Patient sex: M
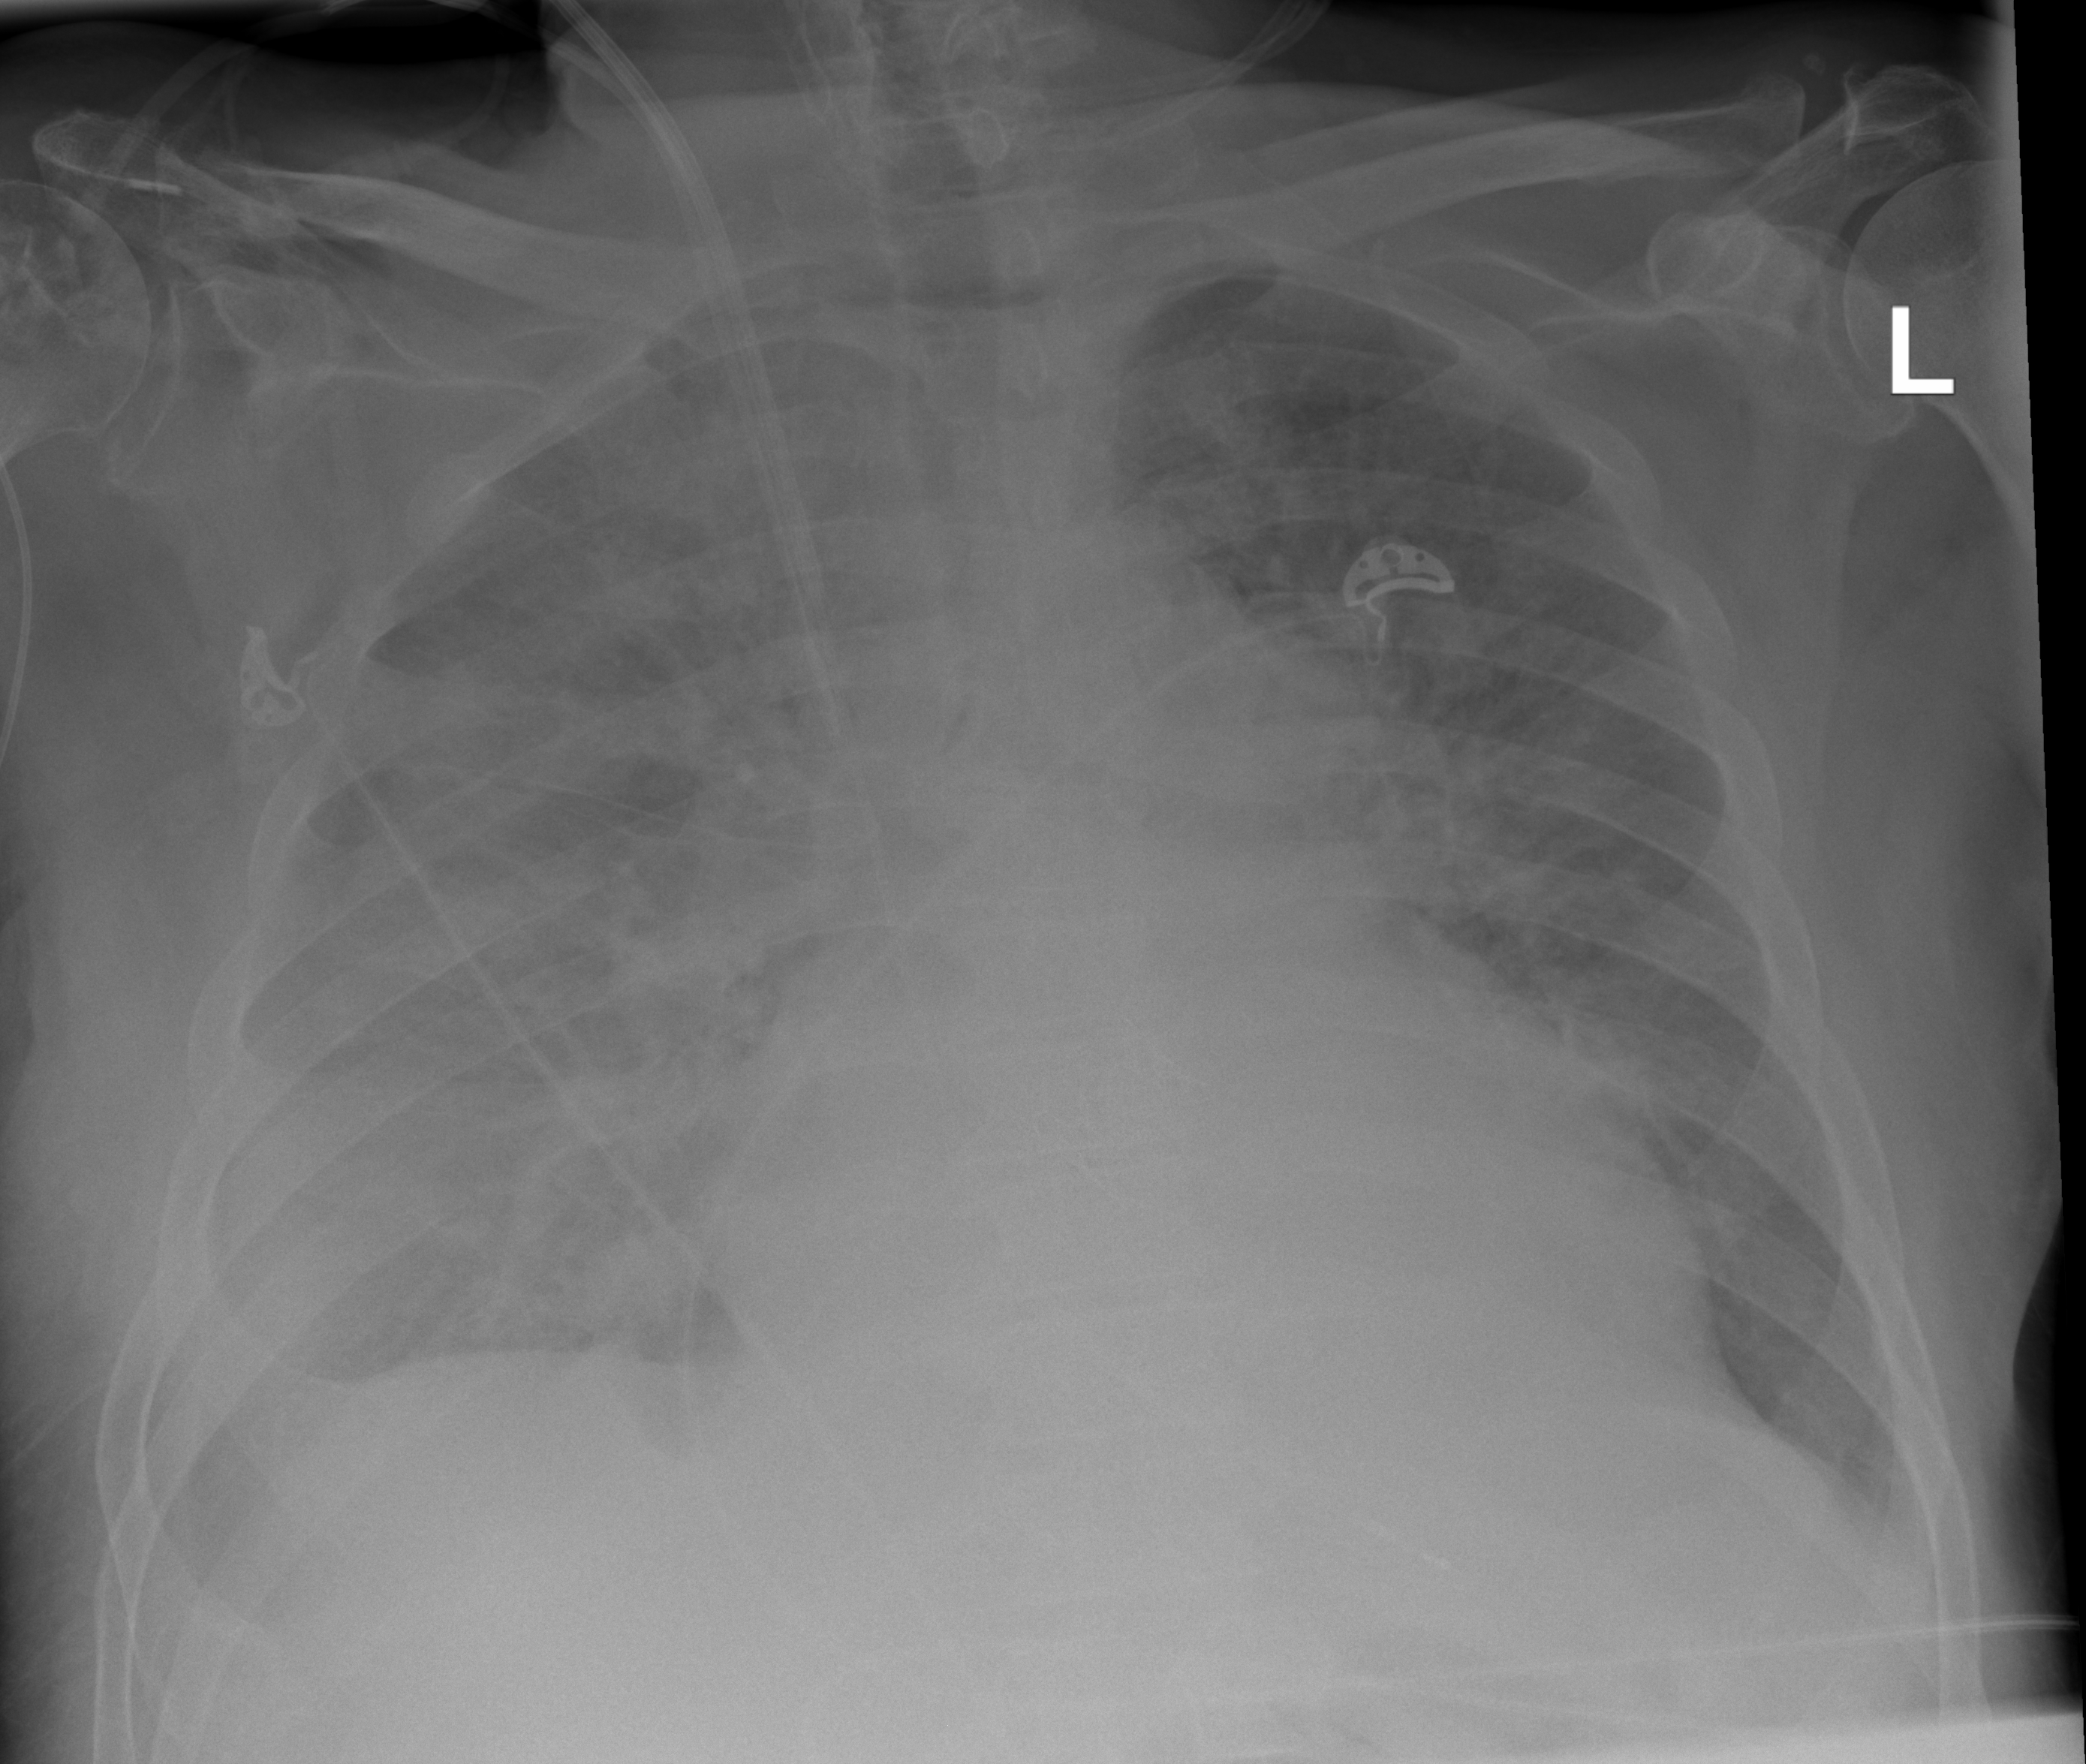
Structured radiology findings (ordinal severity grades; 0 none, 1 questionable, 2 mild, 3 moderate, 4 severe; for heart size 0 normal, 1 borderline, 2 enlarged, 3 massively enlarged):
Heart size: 2
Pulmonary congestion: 3
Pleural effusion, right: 3
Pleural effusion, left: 1
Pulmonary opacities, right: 2
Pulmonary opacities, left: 2
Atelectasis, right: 3
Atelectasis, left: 2